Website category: phone
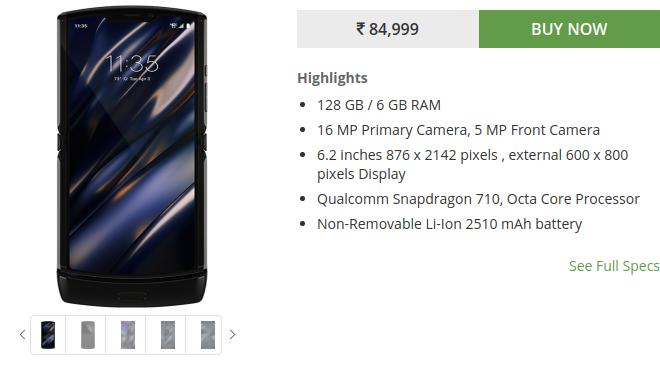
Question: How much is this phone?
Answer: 84,999

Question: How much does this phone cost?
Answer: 84,999

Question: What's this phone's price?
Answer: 84,999

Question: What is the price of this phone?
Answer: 84,999

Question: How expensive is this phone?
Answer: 84,999

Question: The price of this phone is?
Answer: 84,999

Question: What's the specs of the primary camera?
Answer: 16 MP Primary Camera

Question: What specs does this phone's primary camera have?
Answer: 16 MP Primary Camera

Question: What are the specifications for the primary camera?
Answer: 16 MP Primary Camera

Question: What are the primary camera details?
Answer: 16 MP Primary Camera

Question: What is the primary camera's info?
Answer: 16 MP Primary Camera

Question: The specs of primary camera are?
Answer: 16 MP Primary Camera

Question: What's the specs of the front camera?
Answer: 5 MP Front Camera

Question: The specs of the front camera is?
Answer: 5 MP Front Camera

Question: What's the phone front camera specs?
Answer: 5 MP Front Camera

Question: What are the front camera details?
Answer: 5 MP Front Camera

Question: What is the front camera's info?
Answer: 5 MP Front Camera

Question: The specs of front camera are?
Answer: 5 MP Front Camera

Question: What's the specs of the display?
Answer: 6.2 inches 876 x 2142 pixels , external 600 x 800 pixels Display

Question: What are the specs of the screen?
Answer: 6.2 inches 876 x 2142 pixels , external 600 x 800 pixels Display

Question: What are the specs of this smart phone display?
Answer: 6.2 inches 876 x 2142 pixels , external 600 x 800 pixels Display

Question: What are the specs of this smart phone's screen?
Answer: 6.2 inches 876 x 2142 pixels , external 600 x 800 pixels Display

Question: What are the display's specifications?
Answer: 6.2 inches 876 x 2142 pixels , external 600 x 800 pixels Display

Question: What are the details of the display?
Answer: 6.2 inches 876 x 2142 pixels , external 600 x 800 pixels Display

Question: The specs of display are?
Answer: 6.2 inches 876 x 2142 pixels , external 600 x 800 pixels Display

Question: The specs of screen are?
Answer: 6.2 inches 876 x 2142 pixels , external 600 x 800 pixels Display

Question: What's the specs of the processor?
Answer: Qualcomm Snapdragon 710, Octa Core Processor

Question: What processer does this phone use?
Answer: Qualcomm Snapdragon 710, Octa Core Processor

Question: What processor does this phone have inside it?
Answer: Qualcomm Snapdragon 710, Octa Core Processor

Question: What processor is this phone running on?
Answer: Qualcomm Snapdragon 710, Octa Core Processor

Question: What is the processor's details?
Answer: Qualcomm Snapdragon 710, Octa Core Processor

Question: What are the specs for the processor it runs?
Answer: Qualcomm Snapdragon 710, Octa Core Processor

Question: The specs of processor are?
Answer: Qualcomm Snapdragon 710, Octa Core Processor

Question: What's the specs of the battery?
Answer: Non-Removable Li-Ion 2510 mAh battery

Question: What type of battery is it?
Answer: Non-Removable Li-Ion 2510 mAh battery

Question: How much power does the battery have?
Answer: Non-Removable Li-Ion 2510 mAh battery

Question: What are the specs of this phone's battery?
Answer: Non-Removable Li-Ion 2510 mAh battery

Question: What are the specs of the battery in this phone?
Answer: Non-Removable Li-Ion 2510 mAh battery

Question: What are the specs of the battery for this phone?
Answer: Non-Removable Li-Ion 2510 mAh battery

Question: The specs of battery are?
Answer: Non-Removable Li-Ion 2510 mAh battery